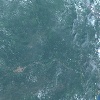
Label: land